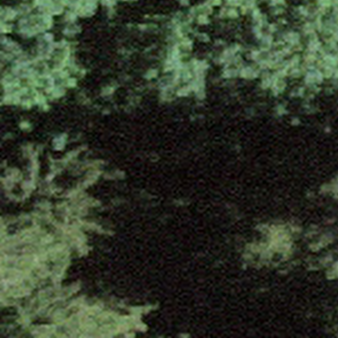
Label: other